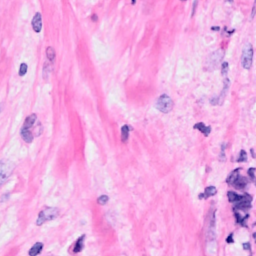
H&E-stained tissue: Breast